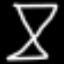
Label: hourglass